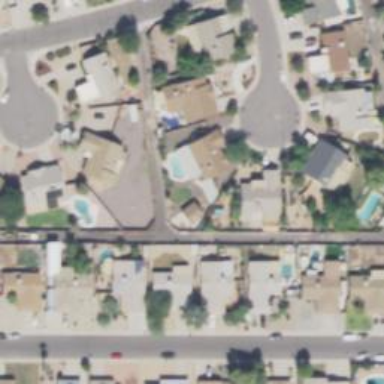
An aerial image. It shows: Alleyway designated as service road.